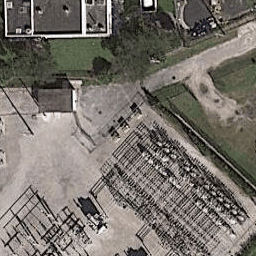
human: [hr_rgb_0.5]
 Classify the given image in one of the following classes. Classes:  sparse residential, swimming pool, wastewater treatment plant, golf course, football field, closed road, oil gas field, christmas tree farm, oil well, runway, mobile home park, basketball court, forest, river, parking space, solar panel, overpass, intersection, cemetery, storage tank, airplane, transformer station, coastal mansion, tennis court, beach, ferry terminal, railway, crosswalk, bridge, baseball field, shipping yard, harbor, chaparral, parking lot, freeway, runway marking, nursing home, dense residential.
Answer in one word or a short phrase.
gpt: transformer station